Question: I have a ggplot graphich and it has a long text as Y-axis .
I'm trying to find a way to set background-color for the Y-axis with tow different colors "zebra-theme" like this one

but it seems that there is no ggplot feature in 'element_text()' for this .
Can someone help me please.
thanks
Tlopasha
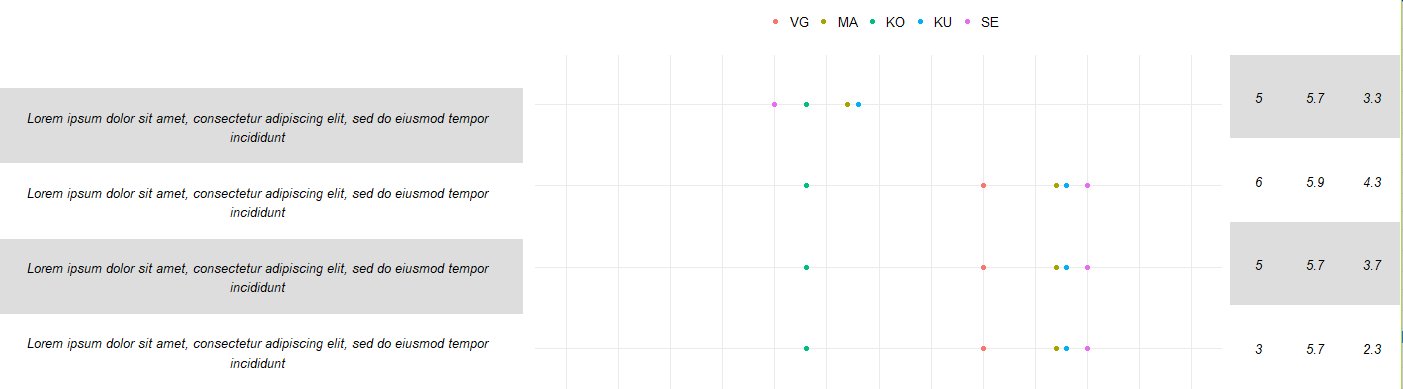
Answer: it's probably possible if you hack the theme system, but it's probably not a good idea.
<URL>
'''
library(grid)
element_custom <- function(...) {
structure(list(...), class = c("element_custom", "element_blank"))
}
element_grob.element_custom <- function(element, label, x, y, ...) {
tg <- textGrob(label, y=y, gp=gpar(col=element$colour))
padding <- unit(1,"line")
rg <- rectGrob(y=y,width=grobWidth(tg)+padding, height=unit(1,"line")+padding,
gp=gpar(fill = element$fill, col=NA, alpha=0.1))
gTree(children=gList(rg, tg), width=grobWidth(tg) + padding, cl="custom_axis")
}
widthDetails.custom_axis <- function(x) x$width + unit(2,"mm") # fudge
qplot(1:3,1:3) +
theme(axis.text.y = element_custom(colour = 1:2, fill=1:2))
'''